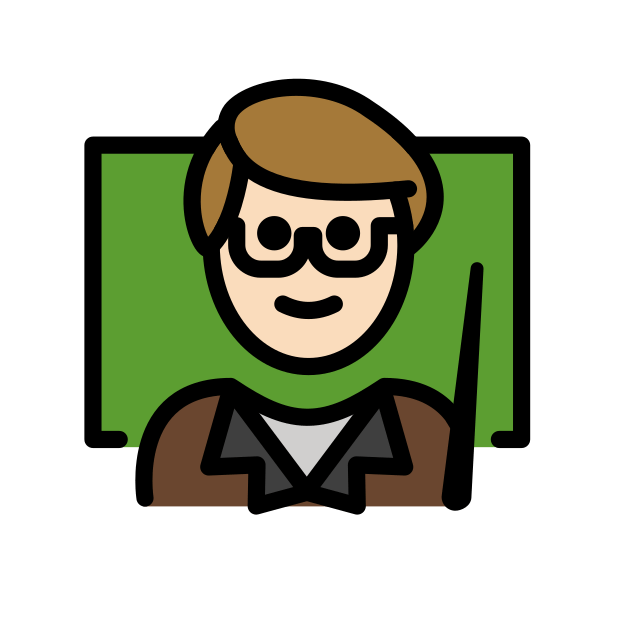
man teacher: light skin tone